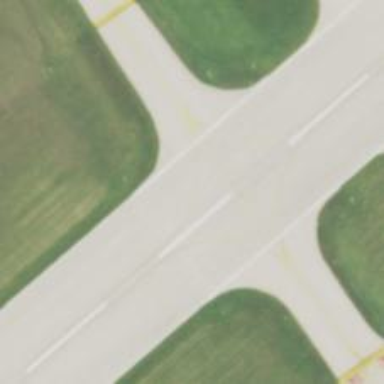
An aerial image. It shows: View of taxiway at the airport.